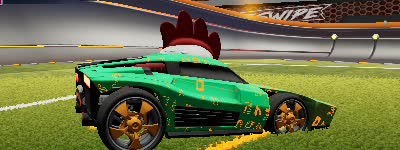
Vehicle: breakout